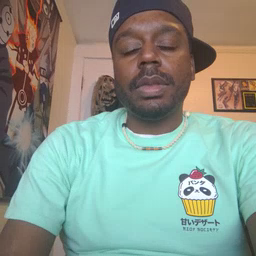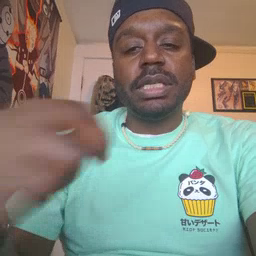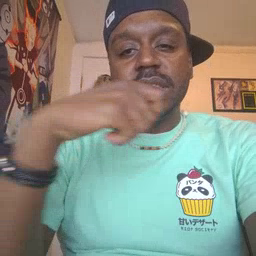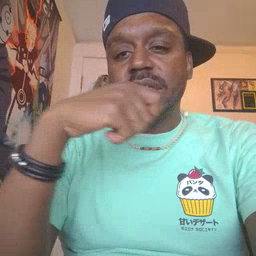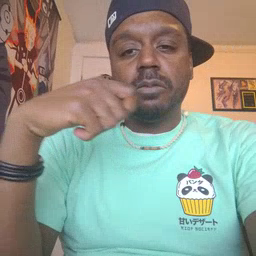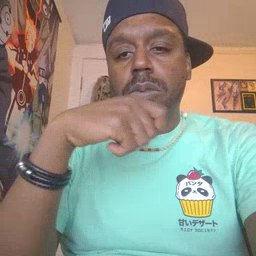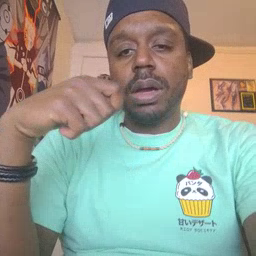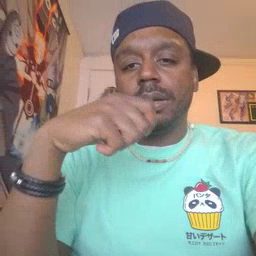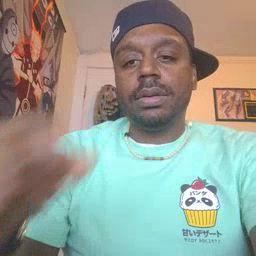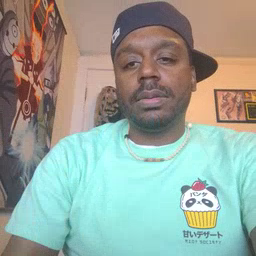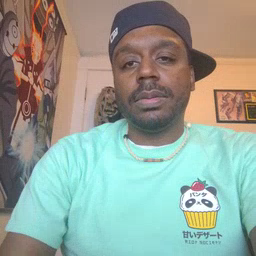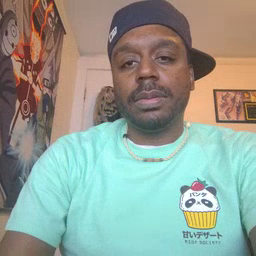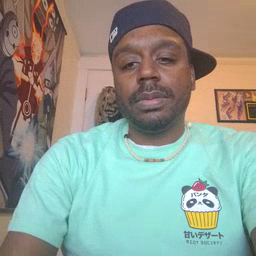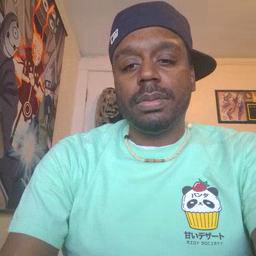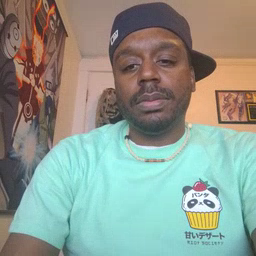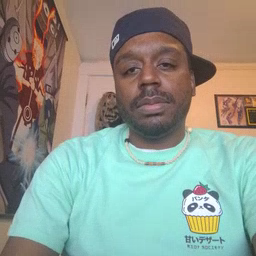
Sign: toothbrush